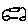
Label: car